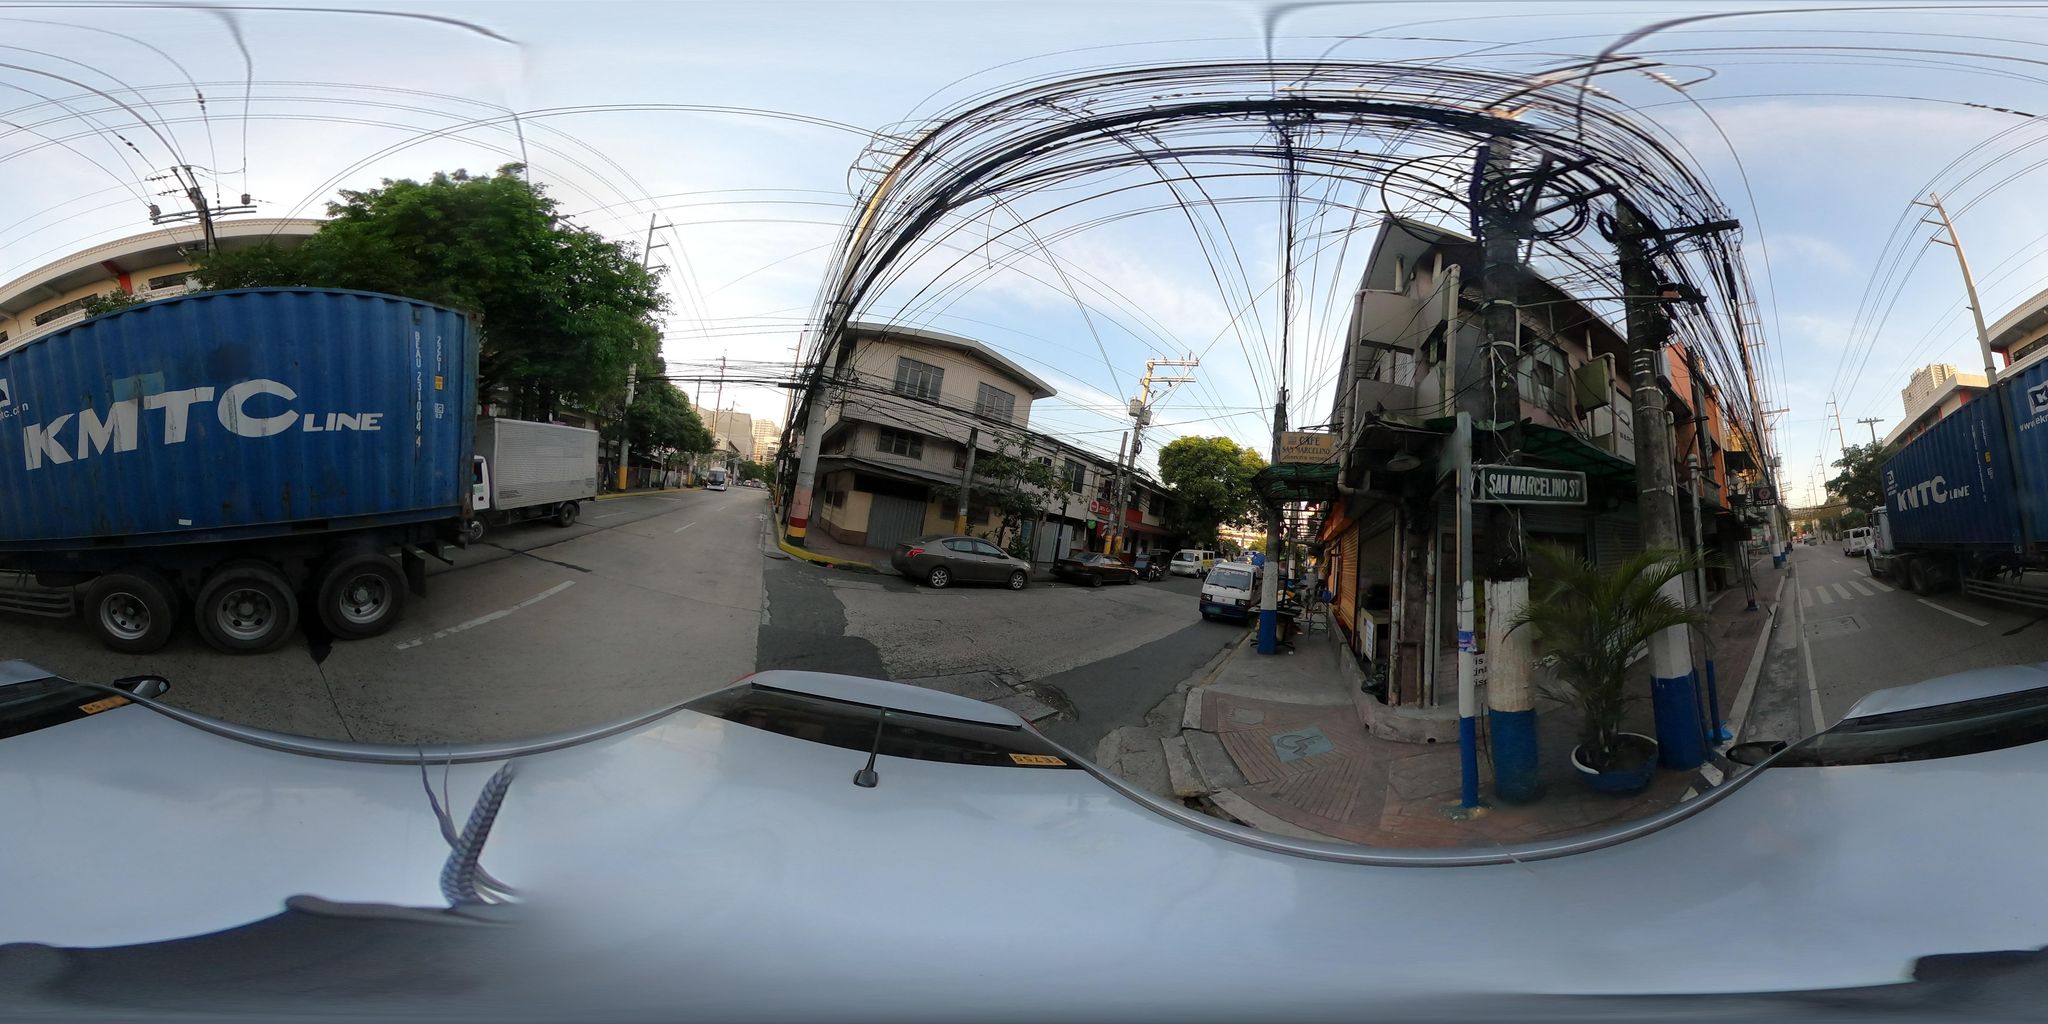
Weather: snowy
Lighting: day
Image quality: good
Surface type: cycling surface
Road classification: secondary
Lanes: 3
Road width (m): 9
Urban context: urban centre
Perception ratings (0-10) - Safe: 0.43, Lively: 6.49, Beautiful: 1.98, Boring: 3.96, Depressing: 5.87, Wealthy: 1.55